Interaction volume radius: 10 \u00c5
Interaction volume height: 15 \u00c5
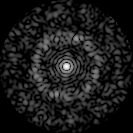
Disorder parameter: 0.8471